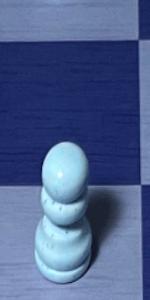
Label: Pawn_White